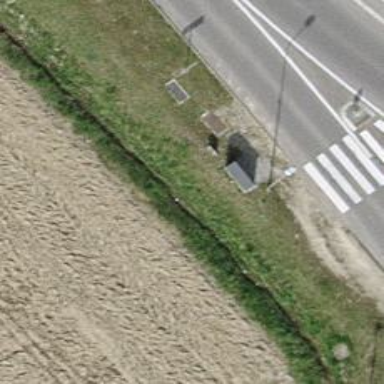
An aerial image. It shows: Traffic surveillance system is in place.